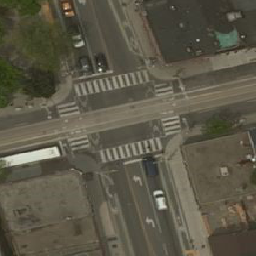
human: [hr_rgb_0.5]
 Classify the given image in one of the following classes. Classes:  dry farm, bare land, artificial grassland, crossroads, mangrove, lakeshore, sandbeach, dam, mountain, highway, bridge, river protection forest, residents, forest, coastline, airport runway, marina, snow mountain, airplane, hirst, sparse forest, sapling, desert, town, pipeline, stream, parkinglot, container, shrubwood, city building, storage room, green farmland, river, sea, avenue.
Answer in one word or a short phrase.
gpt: crossroads